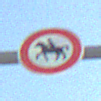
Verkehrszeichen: VerbotReiter
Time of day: MorningAfternoon
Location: Outdoor (Special)
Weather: Clear
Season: NotSpecified
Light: Natural